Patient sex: F
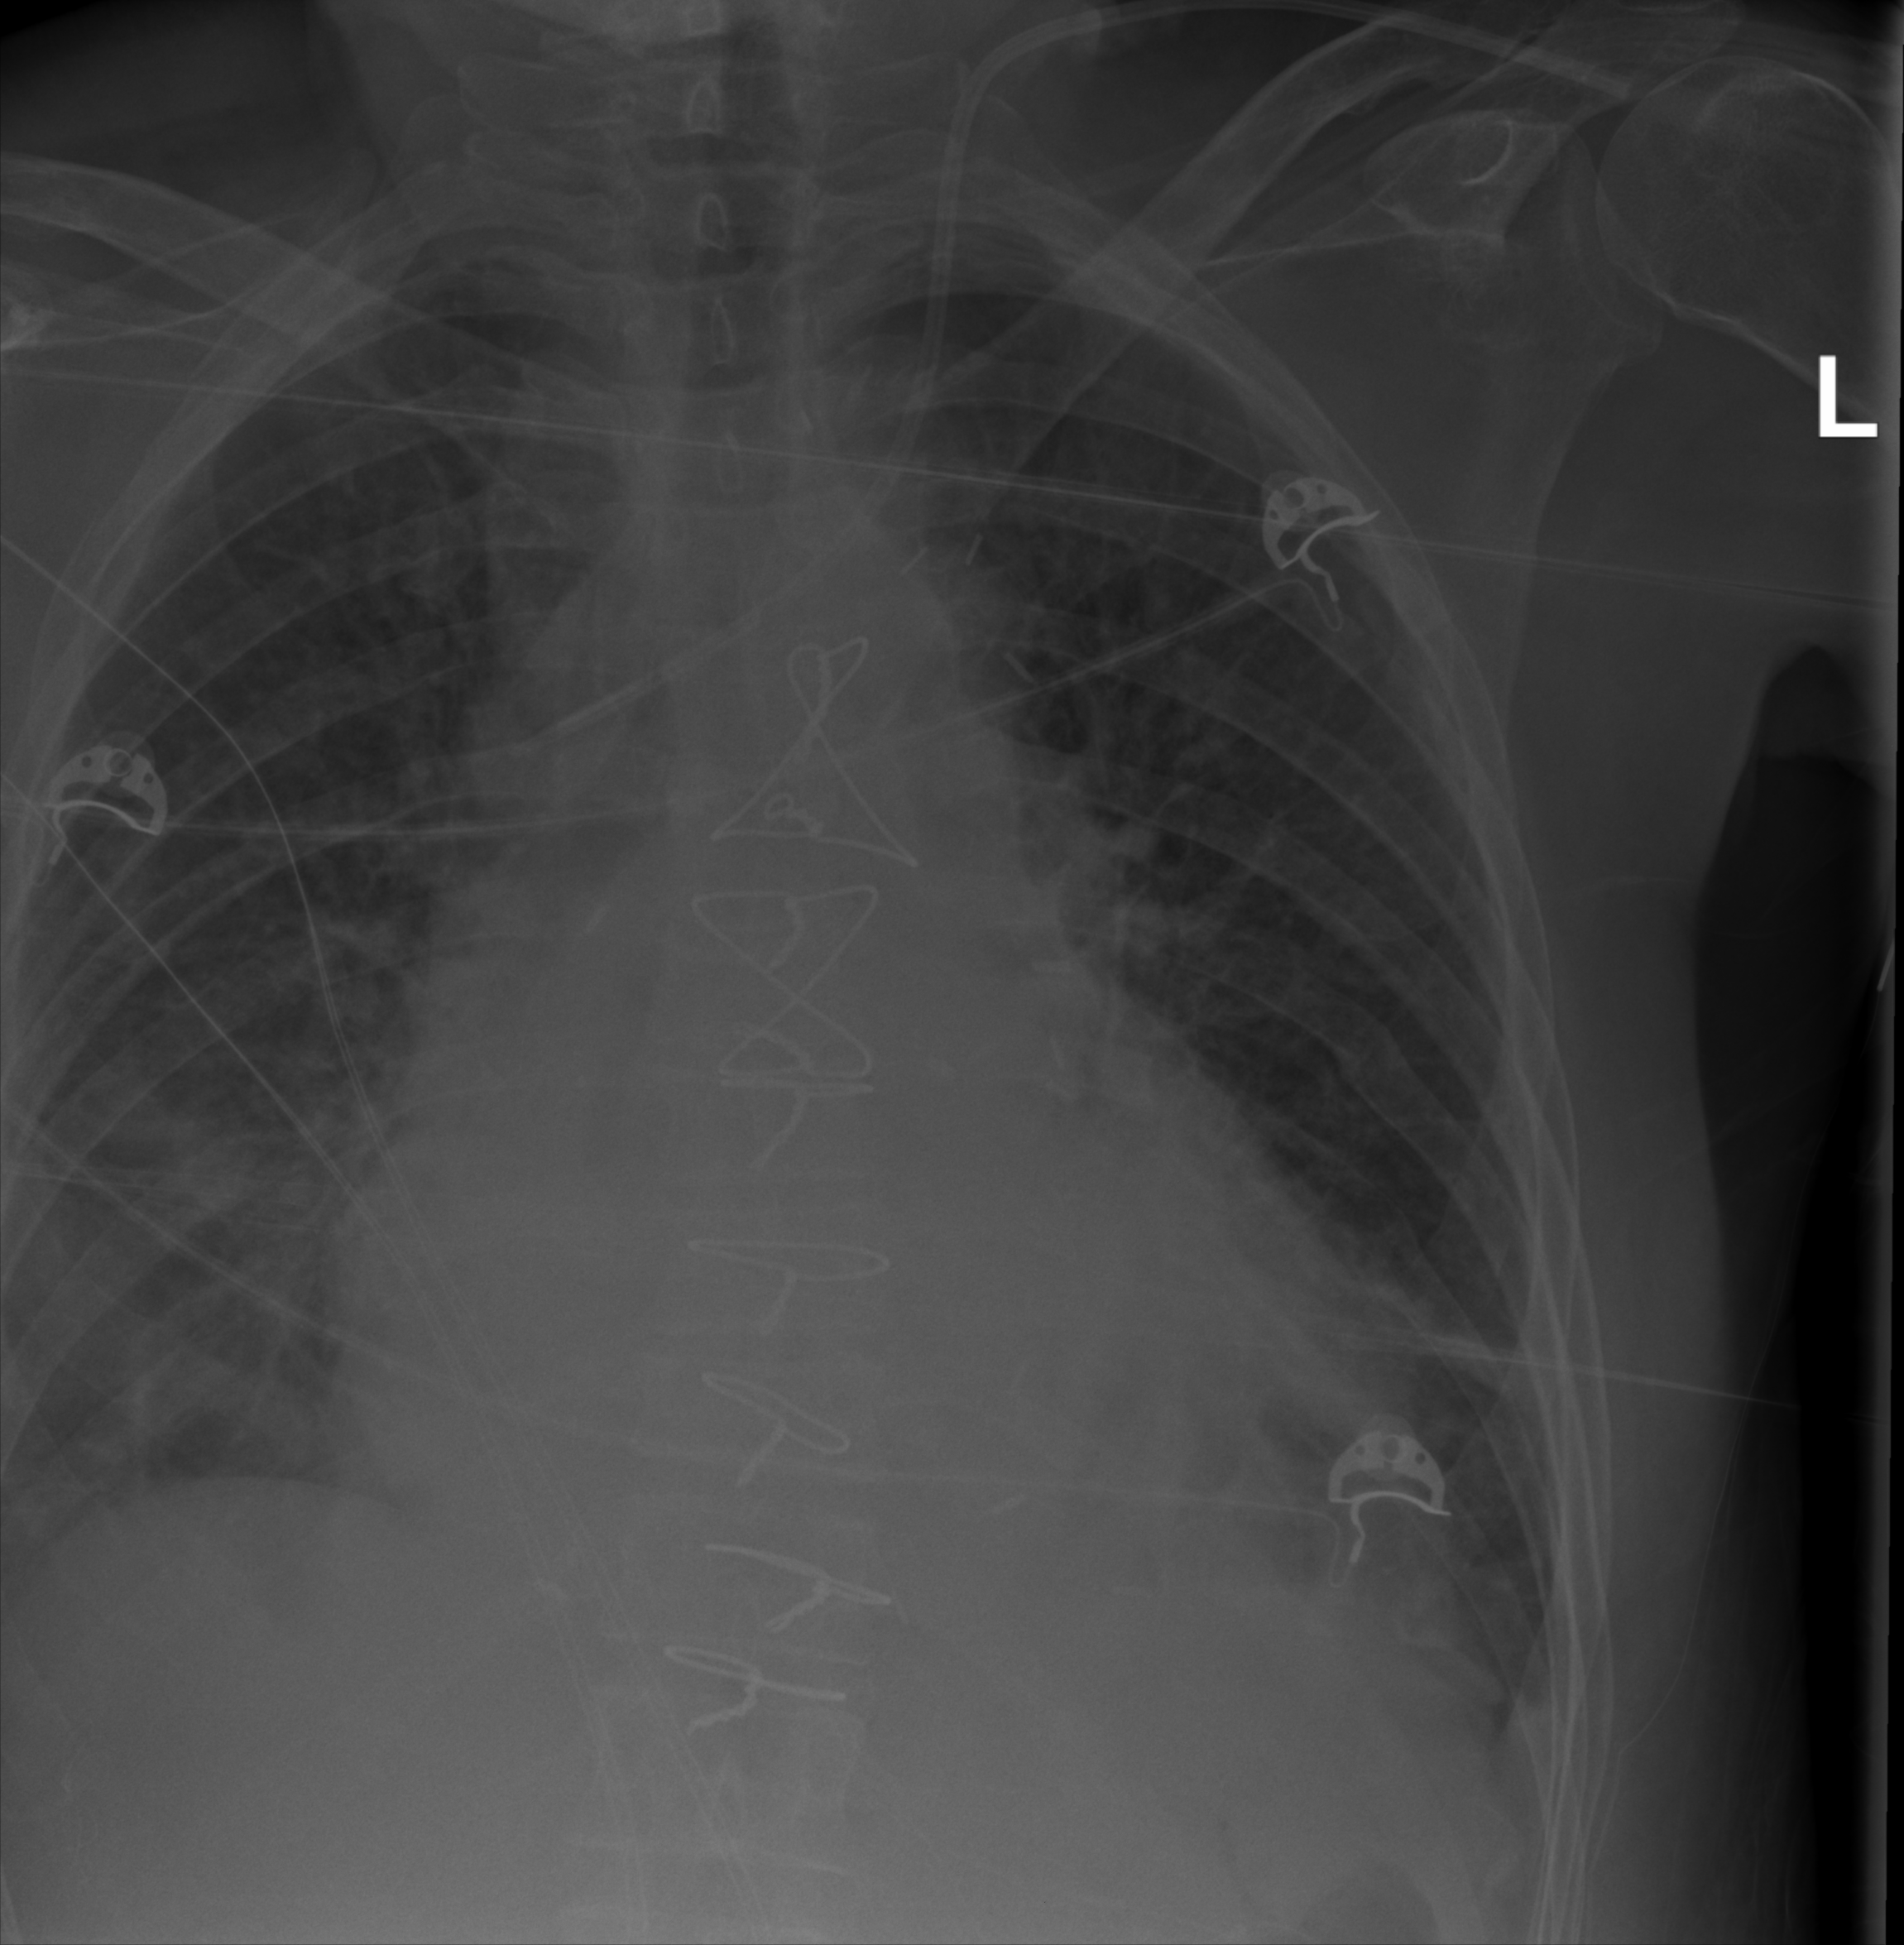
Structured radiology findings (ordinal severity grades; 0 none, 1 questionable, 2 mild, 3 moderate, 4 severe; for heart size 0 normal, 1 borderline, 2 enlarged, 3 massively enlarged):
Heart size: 2
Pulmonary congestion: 2
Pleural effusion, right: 1
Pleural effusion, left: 2
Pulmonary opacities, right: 0
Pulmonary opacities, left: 2
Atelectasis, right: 2
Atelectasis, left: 2